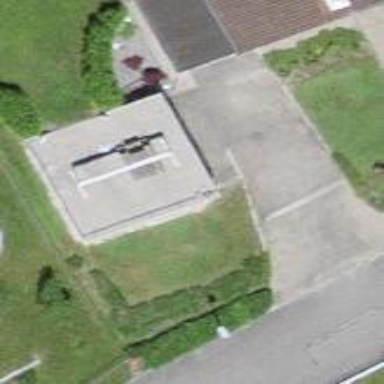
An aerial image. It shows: Garage.